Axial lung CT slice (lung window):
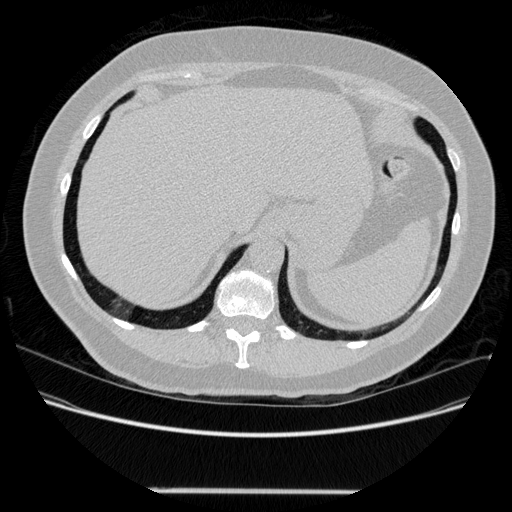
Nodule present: no